Question: More apps?
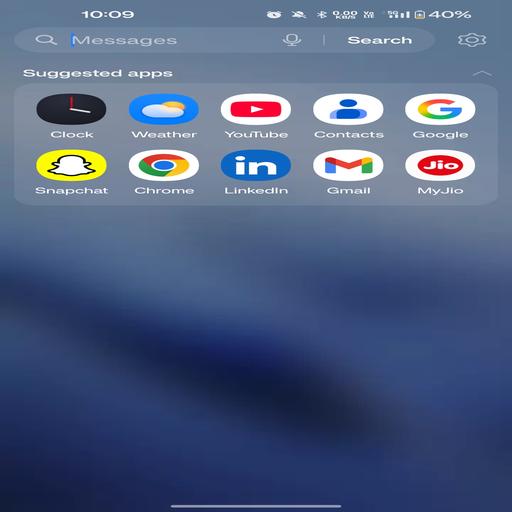
Answer: Snapchat, Chrome